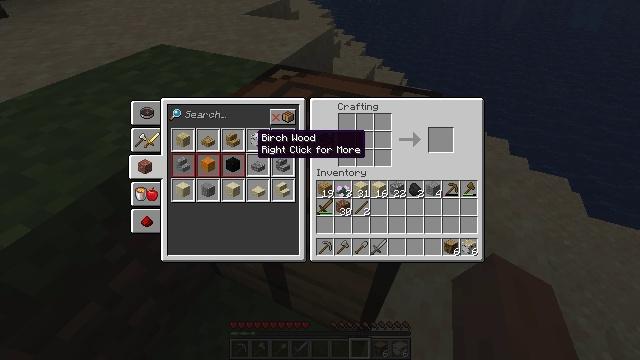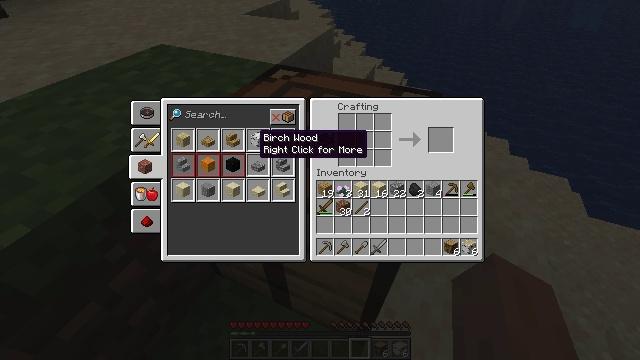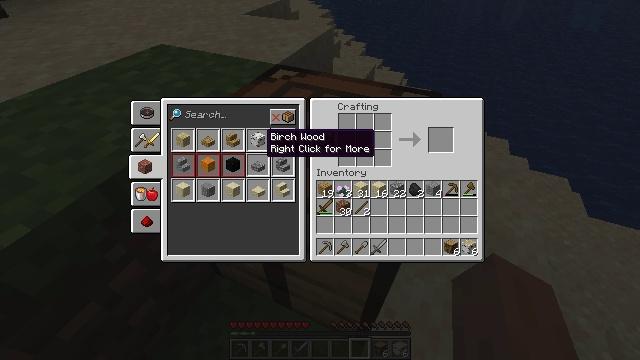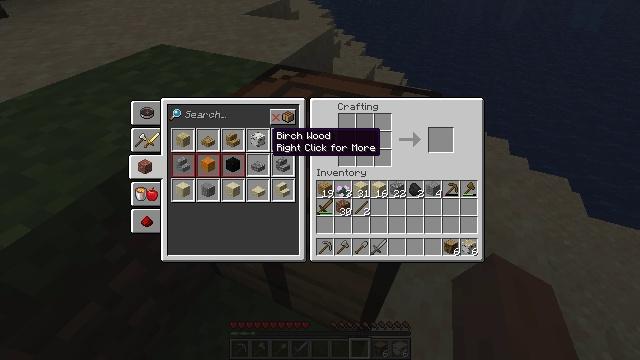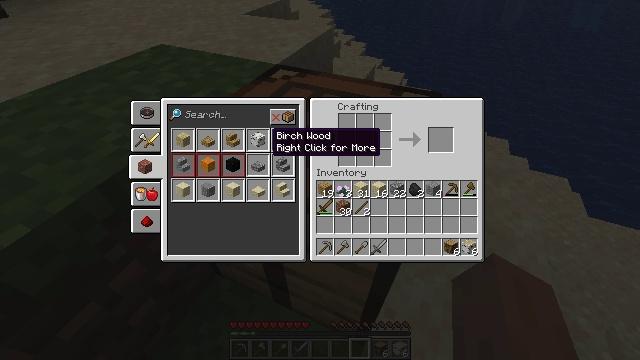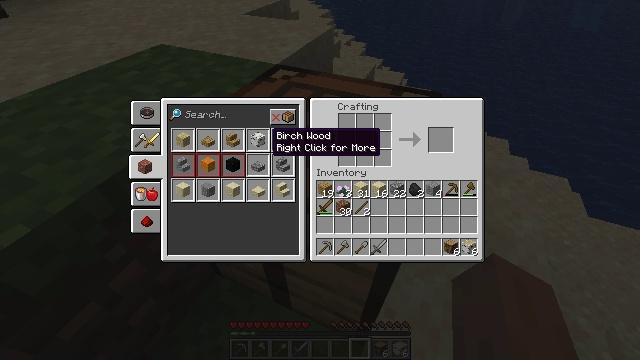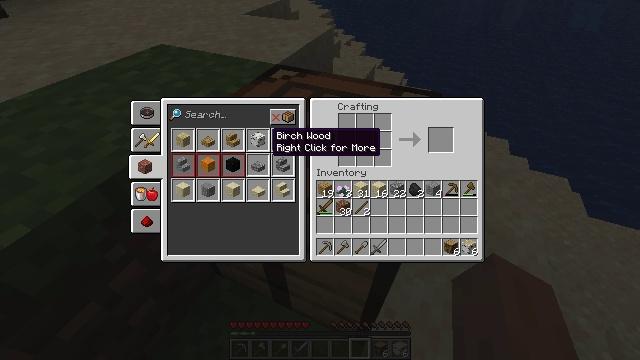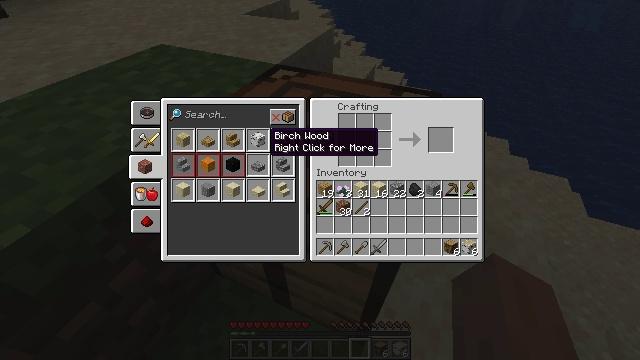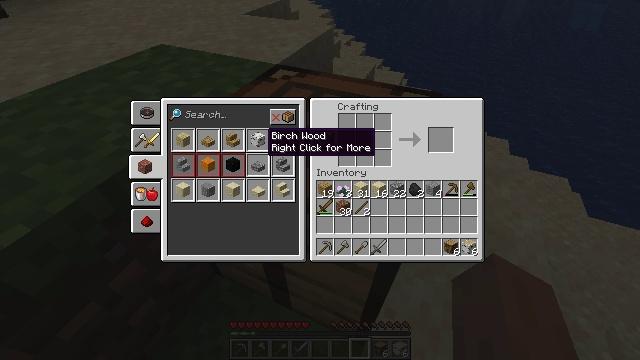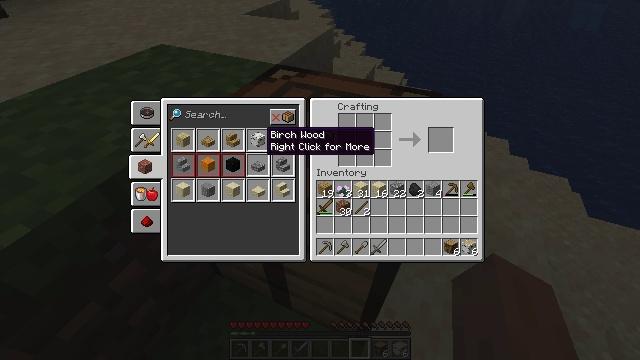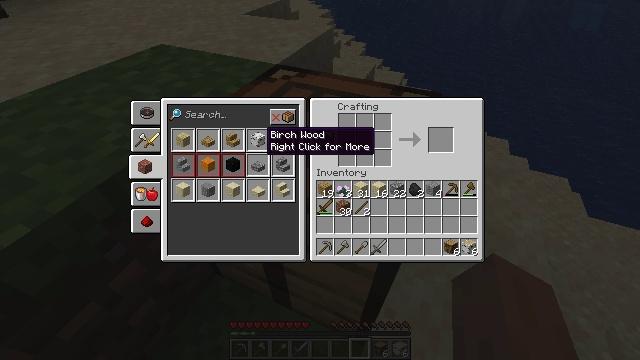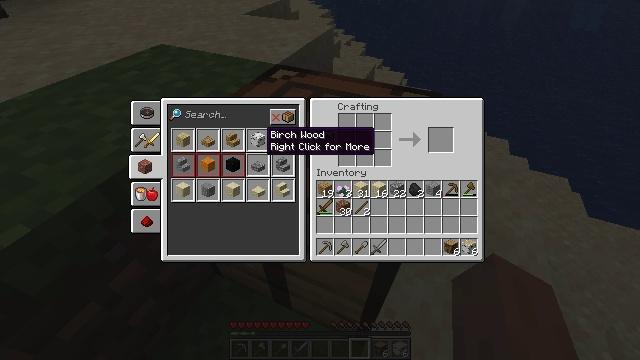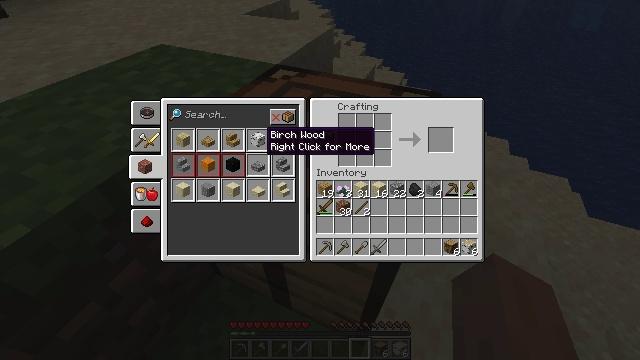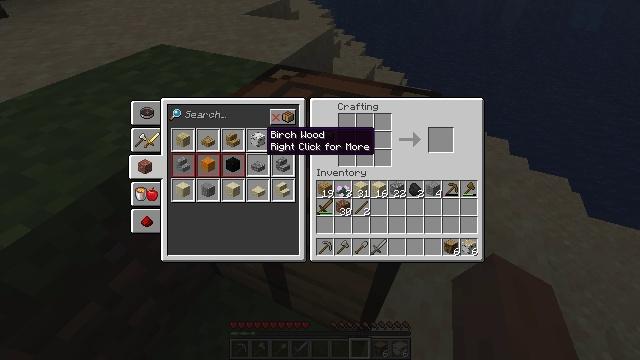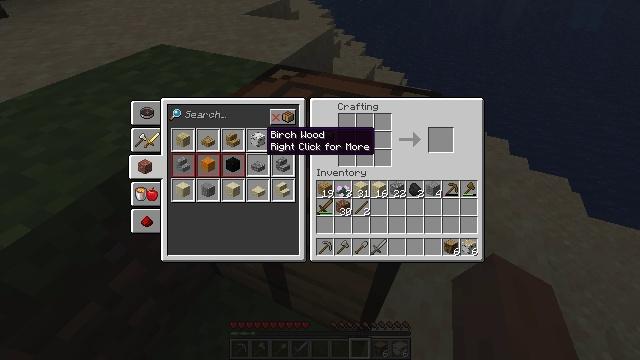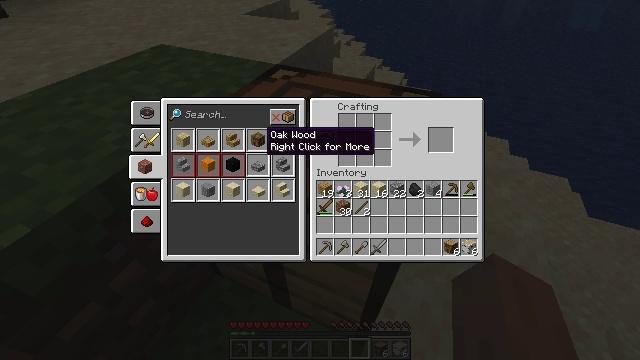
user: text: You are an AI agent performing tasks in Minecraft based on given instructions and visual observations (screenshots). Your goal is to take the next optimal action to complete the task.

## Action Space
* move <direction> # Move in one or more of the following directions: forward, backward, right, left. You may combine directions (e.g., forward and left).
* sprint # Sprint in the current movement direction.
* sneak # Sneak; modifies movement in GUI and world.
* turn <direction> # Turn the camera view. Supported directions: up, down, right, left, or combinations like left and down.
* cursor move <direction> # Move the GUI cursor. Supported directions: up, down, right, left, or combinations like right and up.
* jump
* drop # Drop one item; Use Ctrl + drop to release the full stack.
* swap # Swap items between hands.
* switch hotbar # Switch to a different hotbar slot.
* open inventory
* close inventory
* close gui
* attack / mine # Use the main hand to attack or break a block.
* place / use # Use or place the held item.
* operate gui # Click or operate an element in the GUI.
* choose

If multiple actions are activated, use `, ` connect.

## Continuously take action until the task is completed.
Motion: motion action
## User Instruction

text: Use birch logs to make birch wood.
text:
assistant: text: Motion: no_op
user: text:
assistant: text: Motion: cursor move right
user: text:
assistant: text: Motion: no_op
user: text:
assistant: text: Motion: no_op
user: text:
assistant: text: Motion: no_op
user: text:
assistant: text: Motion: no_op
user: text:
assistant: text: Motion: no_op
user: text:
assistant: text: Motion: no_op
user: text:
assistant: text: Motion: no_op
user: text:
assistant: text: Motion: no_op
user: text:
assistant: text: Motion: operate gui
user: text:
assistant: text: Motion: operate gui
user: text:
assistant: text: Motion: operate gui
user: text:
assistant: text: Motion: no_op
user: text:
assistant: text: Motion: no_op
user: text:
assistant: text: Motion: cursor move right
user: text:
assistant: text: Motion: cursor move right
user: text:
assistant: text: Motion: cursor move right
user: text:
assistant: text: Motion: cursor move right
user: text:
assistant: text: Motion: cursor move right
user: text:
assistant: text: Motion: no_op
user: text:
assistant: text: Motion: no_op
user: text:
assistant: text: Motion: no_op
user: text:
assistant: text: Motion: cursor move right
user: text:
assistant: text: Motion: cursor move right
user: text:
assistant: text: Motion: cursor move right
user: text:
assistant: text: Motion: no_op
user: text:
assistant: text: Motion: no_op
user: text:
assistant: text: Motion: no_op
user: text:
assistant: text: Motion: no_op